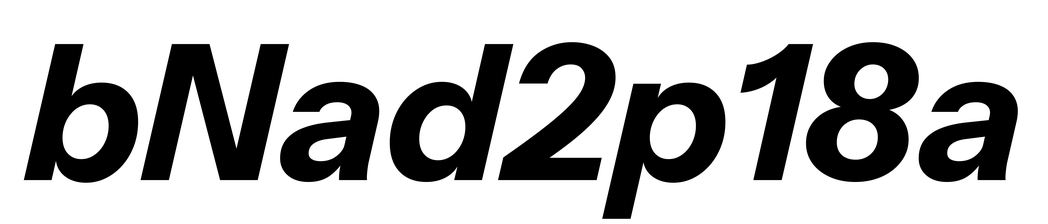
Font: InstrumentSans-Italic_Bold_Italic